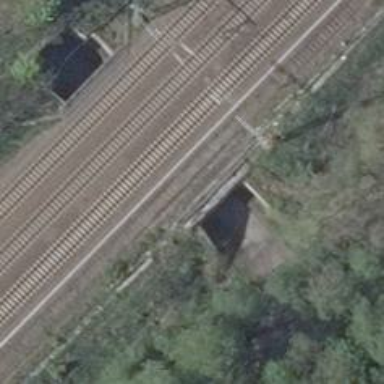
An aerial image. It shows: Disused railway spur bridge.